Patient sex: M
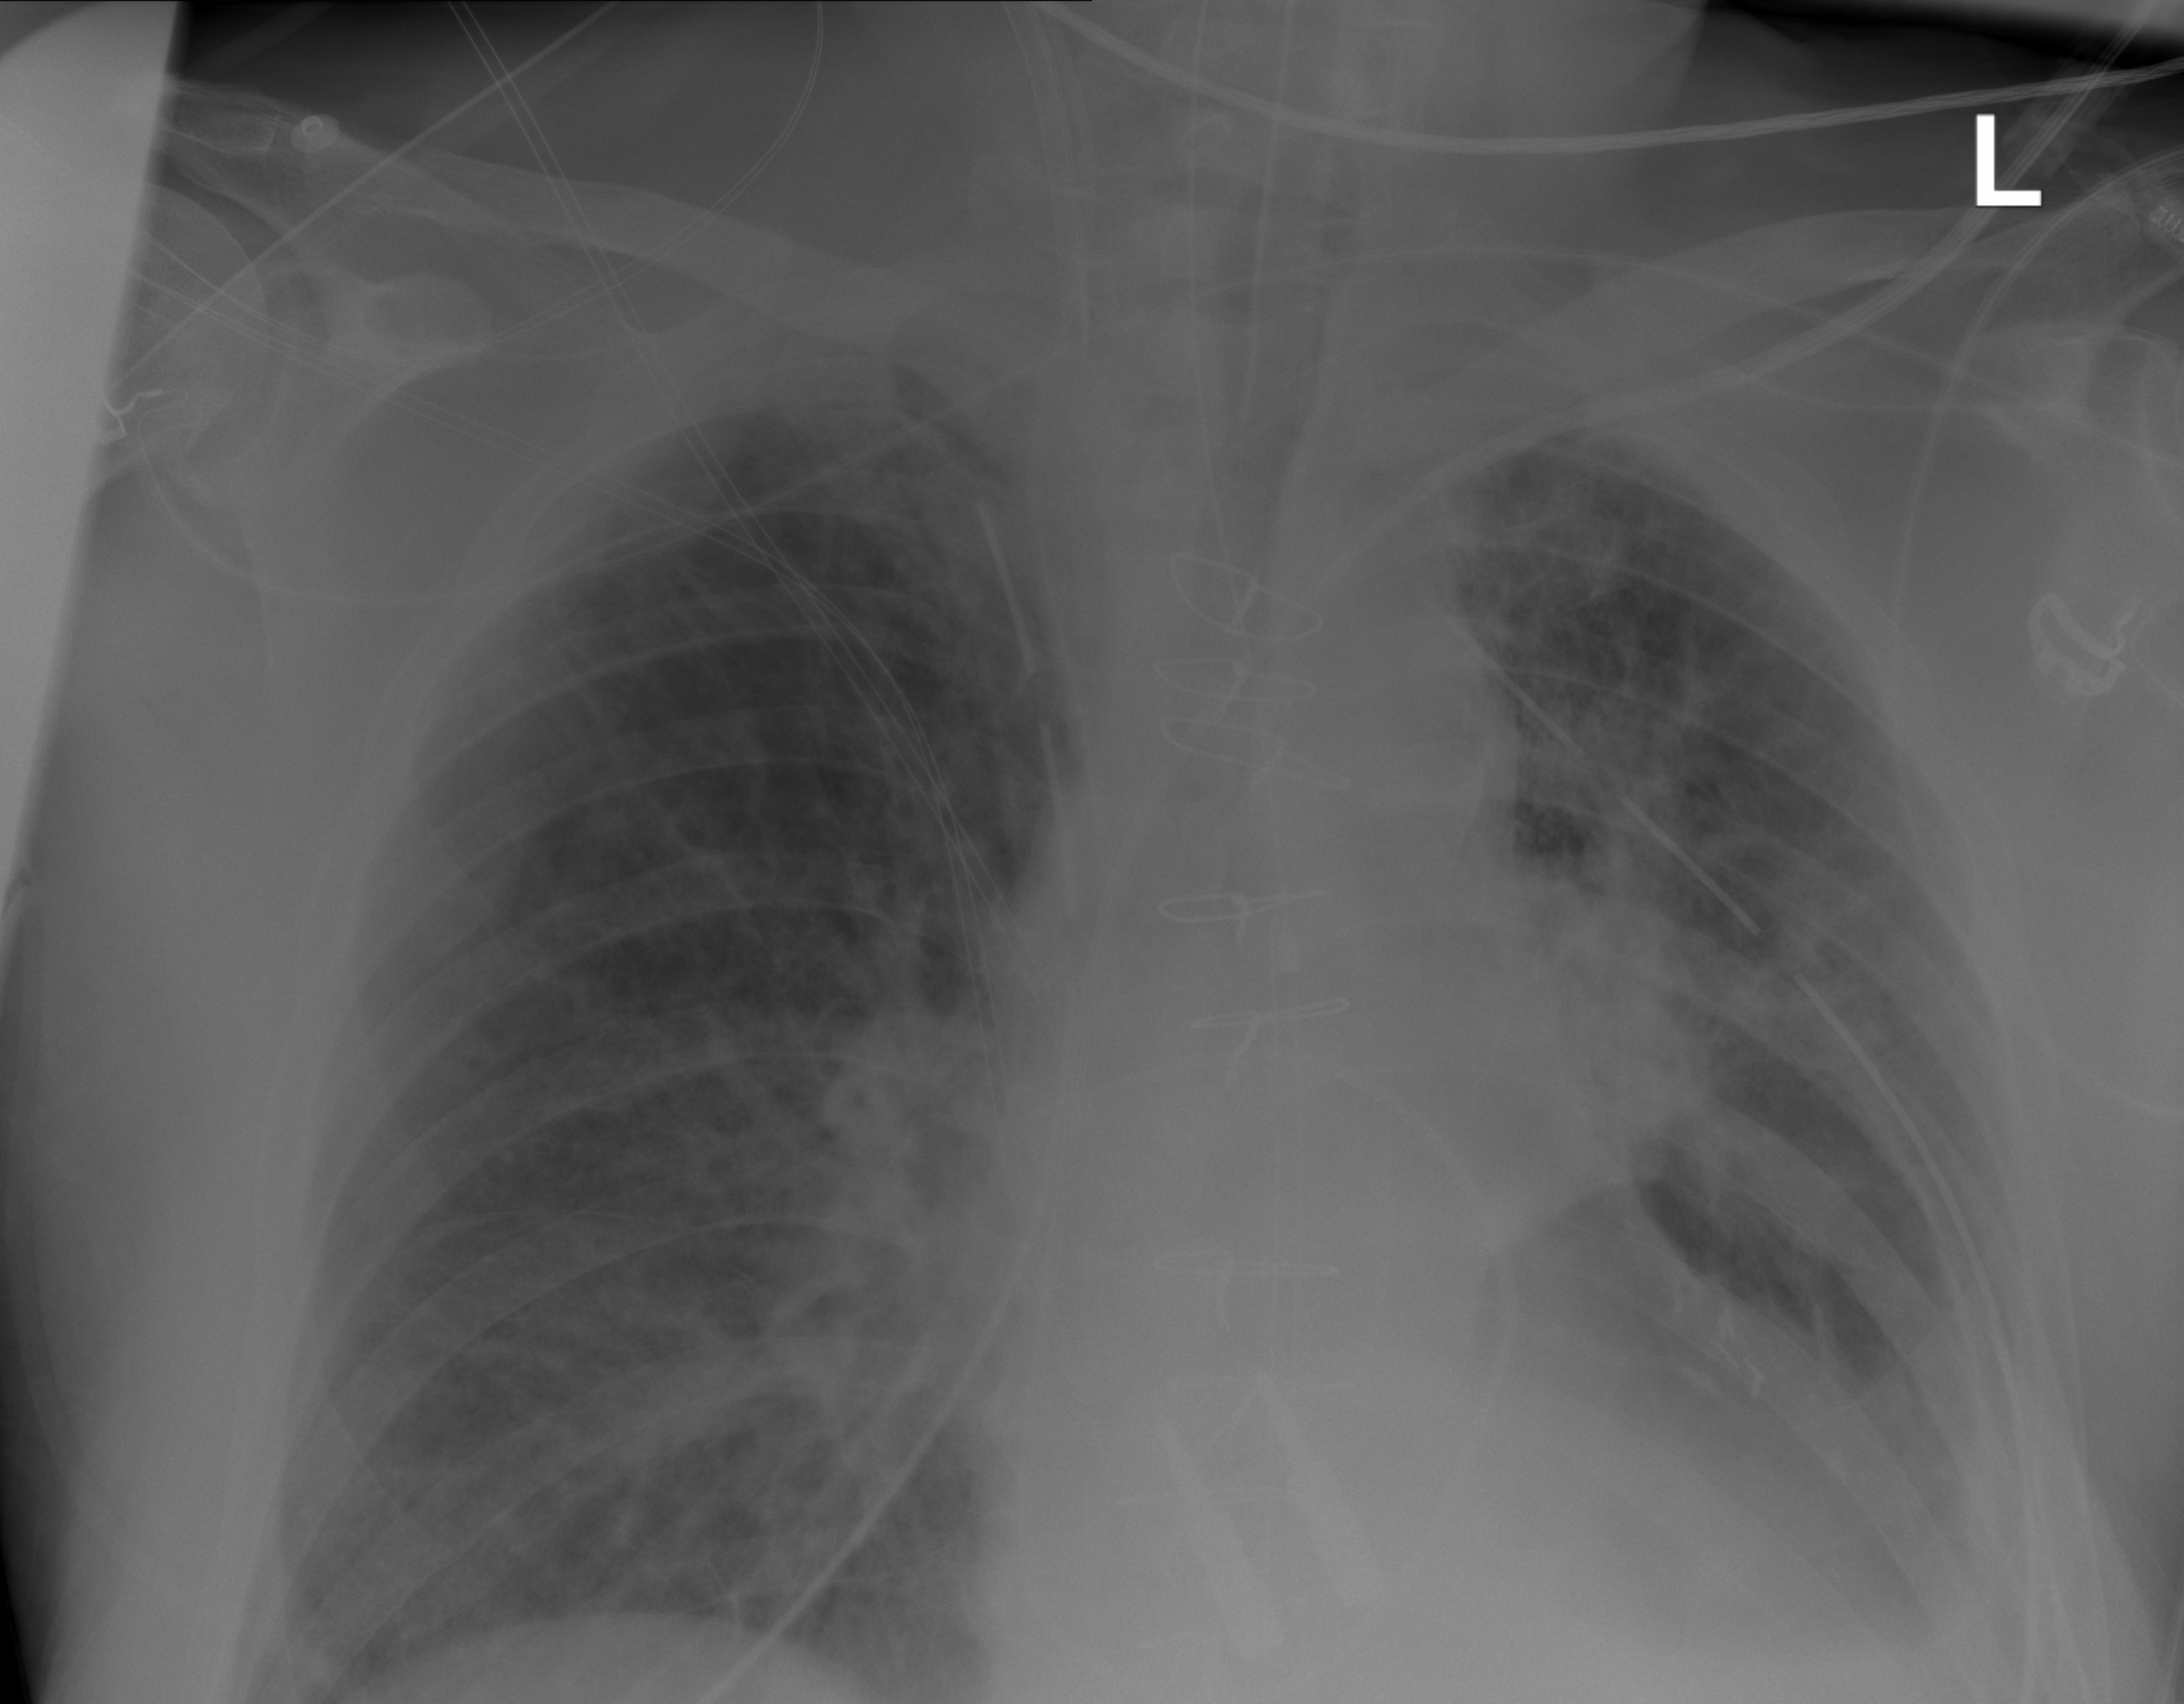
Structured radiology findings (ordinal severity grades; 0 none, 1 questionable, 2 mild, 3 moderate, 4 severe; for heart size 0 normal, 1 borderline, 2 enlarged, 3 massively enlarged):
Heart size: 0
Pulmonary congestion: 2
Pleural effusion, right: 0
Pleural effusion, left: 2
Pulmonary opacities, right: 0
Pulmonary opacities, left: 0
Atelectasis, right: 2
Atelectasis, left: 2